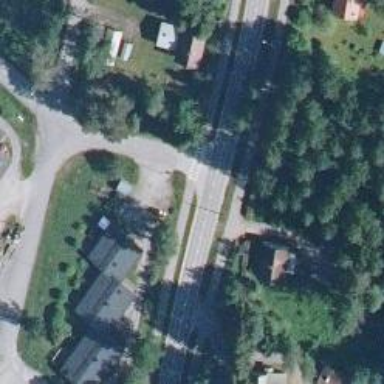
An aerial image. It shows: Zebra crossing on asphalt cycleway.